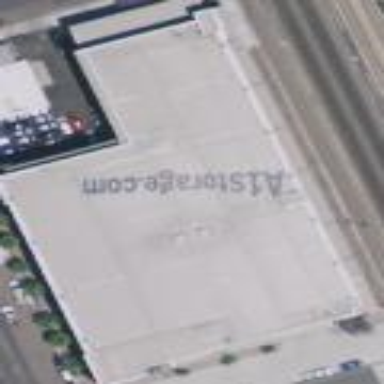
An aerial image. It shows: Office building.